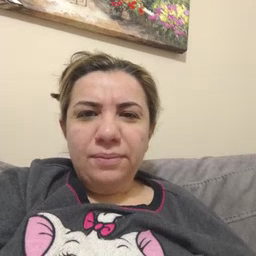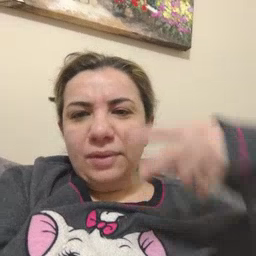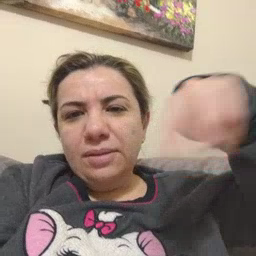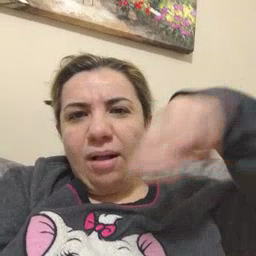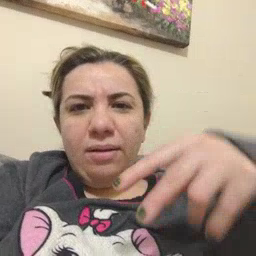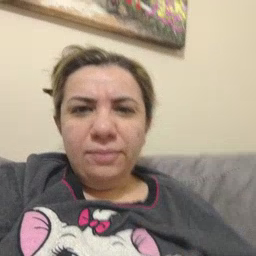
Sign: dance